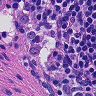
Metastatic tissue present: no